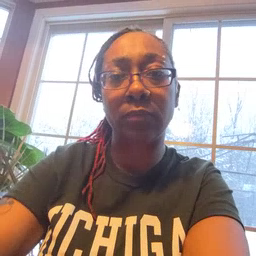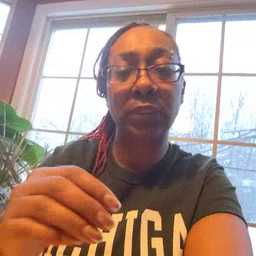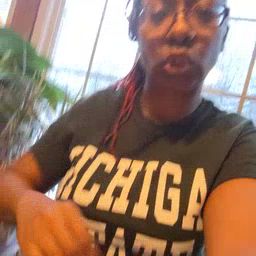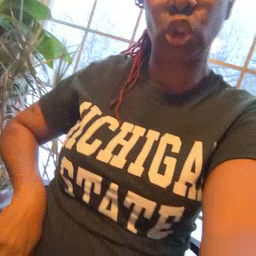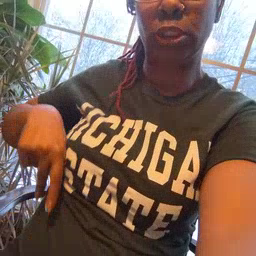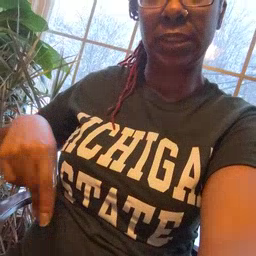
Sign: jeans